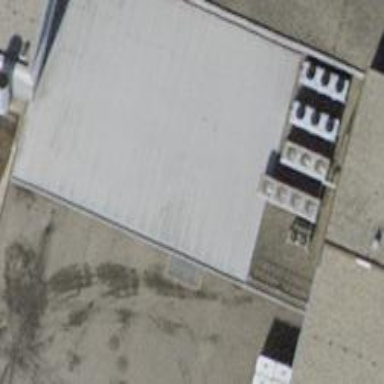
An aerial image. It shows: View of roof of building.